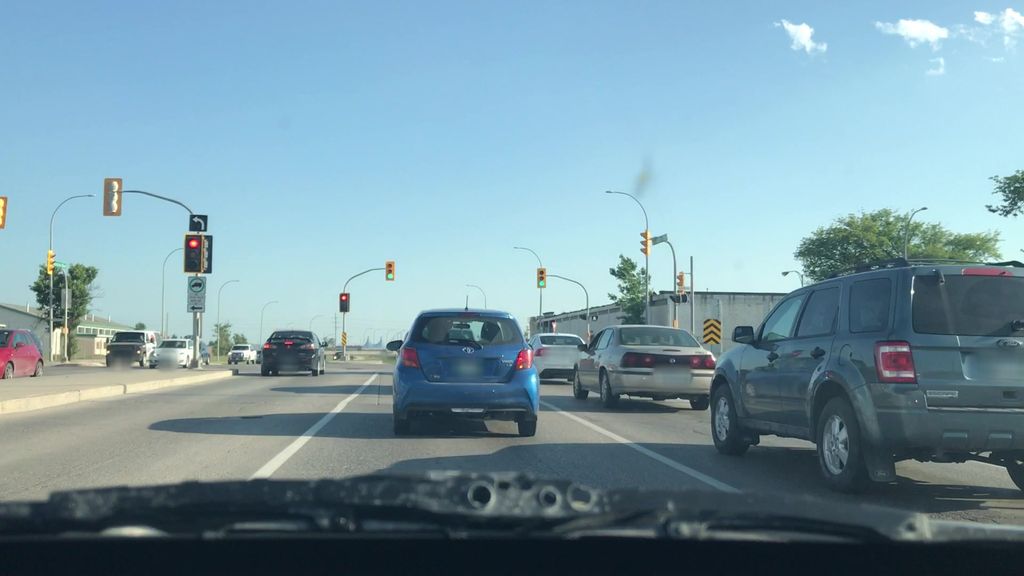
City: winnipeg